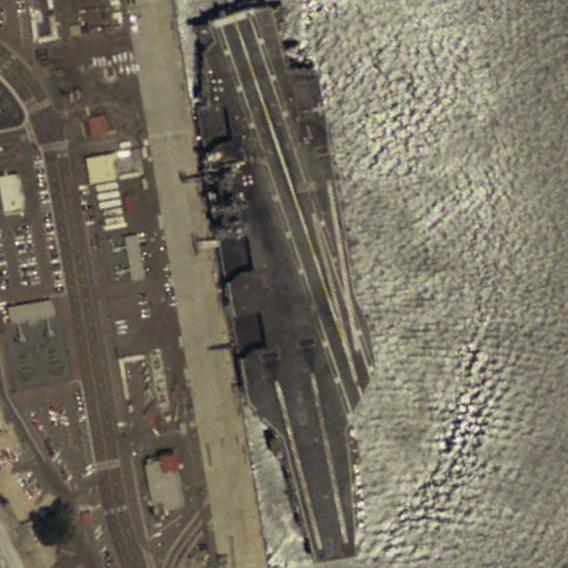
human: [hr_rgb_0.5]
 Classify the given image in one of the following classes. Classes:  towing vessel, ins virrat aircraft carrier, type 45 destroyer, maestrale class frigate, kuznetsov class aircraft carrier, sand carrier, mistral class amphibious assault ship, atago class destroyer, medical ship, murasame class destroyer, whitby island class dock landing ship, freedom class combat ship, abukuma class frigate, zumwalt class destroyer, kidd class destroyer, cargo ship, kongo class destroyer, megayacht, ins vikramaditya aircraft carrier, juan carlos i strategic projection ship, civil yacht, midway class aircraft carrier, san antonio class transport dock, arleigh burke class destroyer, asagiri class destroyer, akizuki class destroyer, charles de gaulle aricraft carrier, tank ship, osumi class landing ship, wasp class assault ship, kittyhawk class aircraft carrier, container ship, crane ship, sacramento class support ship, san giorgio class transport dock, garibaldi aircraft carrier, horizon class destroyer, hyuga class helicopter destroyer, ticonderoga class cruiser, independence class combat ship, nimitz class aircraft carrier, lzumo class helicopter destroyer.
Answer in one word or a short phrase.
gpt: Nimitz class aircraft carrier